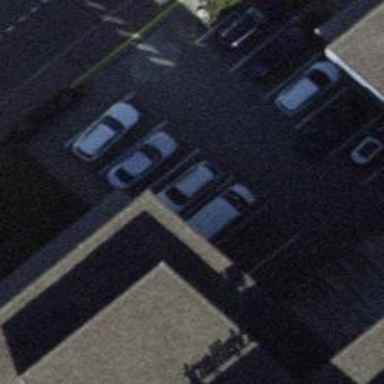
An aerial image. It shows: Parking area with surface.